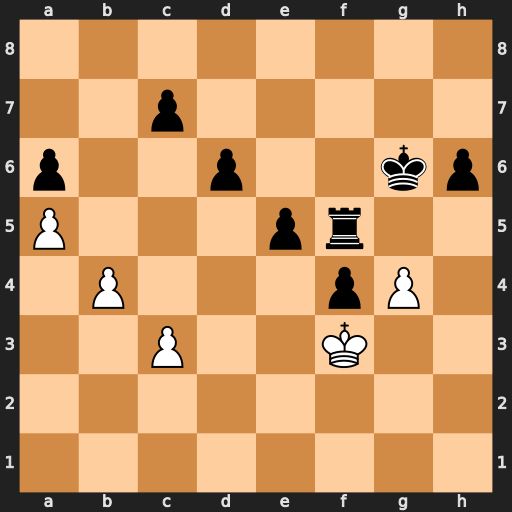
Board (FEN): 8/2p5/p2p2kp/P3pr2/1P3pP1/2P2K2/8/8
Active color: w
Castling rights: -
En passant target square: -
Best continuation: gxf5+ Kxf5 b5